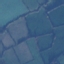
Land use / land cover: Pasture